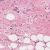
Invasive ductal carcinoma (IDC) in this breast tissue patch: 1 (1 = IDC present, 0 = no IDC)